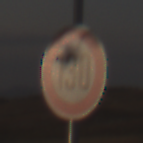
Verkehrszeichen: Geschwindigkeit130
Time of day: SunriseSunset
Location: Outdoor (Nature)
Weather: PartlyCloudy
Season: NotSpecified
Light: Natural